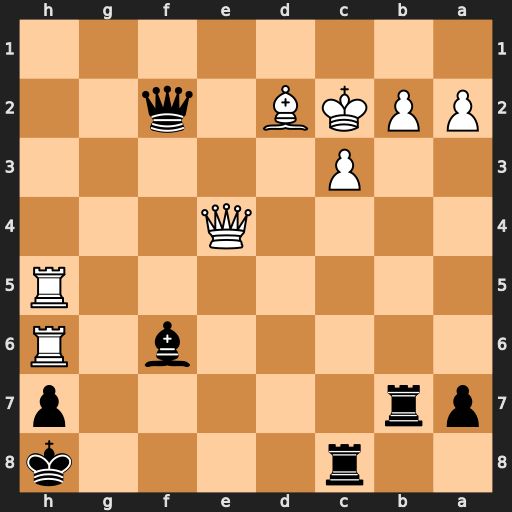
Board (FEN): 2r4k/pr5p/5b1R/7R/4Q3/2P5/PPKB1q2/8
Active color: b
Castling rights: -
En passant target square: -
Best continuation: Rxb2+ Kxb2 Qxd2+